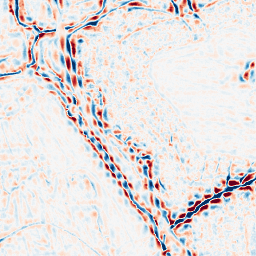
Category: wavelet
Decomposition family: wavelet_biorthogonal
Decomposition parameters: wavelet: bior3.5
level: 3
Upsampling method: cubic_mitchell
Upsampling parameters: scale: 2
Upsampling scale: 2